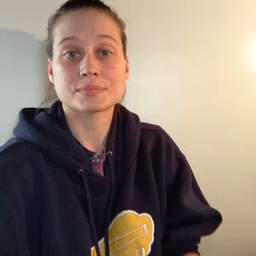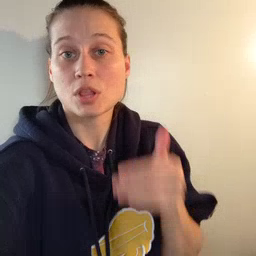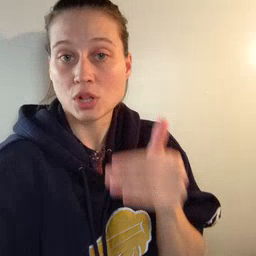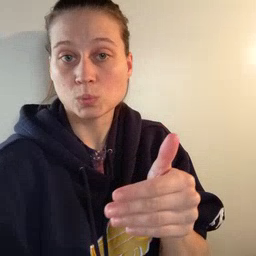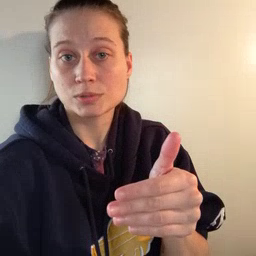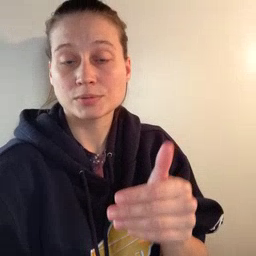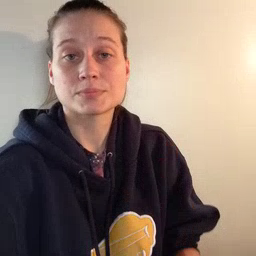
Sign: close